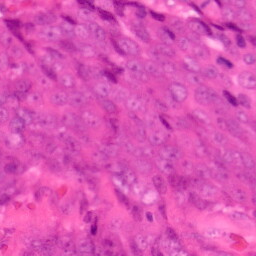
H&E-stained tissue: Colon